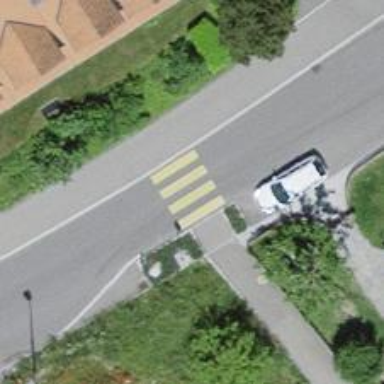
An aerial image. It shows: Uncontrolled road crossing with markings.